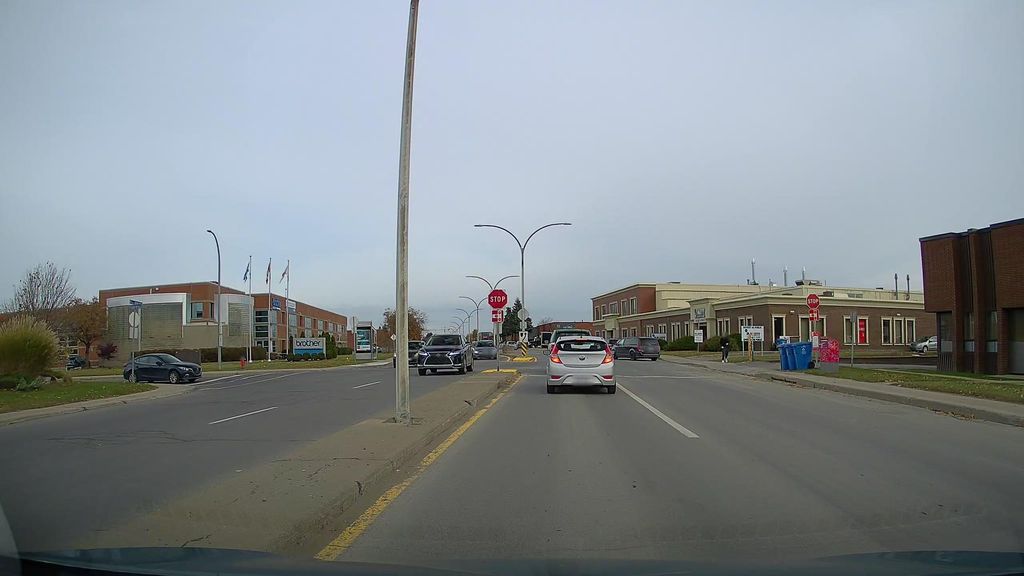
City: montreal